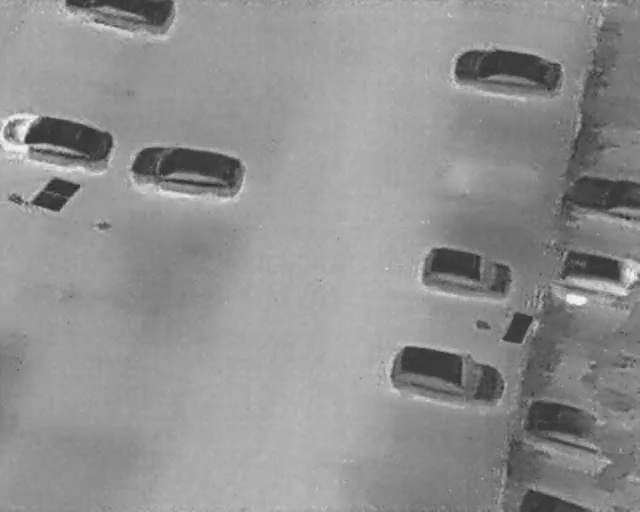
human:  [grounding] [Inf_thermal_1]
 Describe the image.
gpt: In the satellite image, there is  <ref>1 large car </ref> <box>[[25, 22, 33, 44, 9]]</box> located at left,  <ref>2 large car </ref> <box>[[5, 17, 13, 38, 9], [15, -8, 21, 15, 2]]</box> located at top left,  <ref>1 large car </ref> <box>[[75, 2, 82, 25, 9]]</box> located at top right,  <ref>3 large car </ref> <box>[[69, 43, 76, 62, 10], [90, 31, 97, 45, 2], [89, 44, 96, 61, 2]]</box> located at right,  <ref>1 large car </ref> <box>[[65, 61, 73, 85, 10]]</box> located at bottom,  <ref>1 large car </ref> <box>[[85, 73, 93, 93, 15]]</box> located at bottom right.